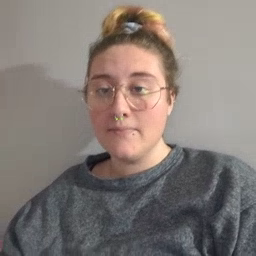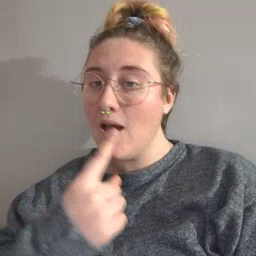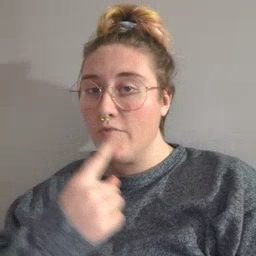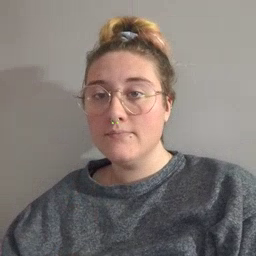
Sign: mouth